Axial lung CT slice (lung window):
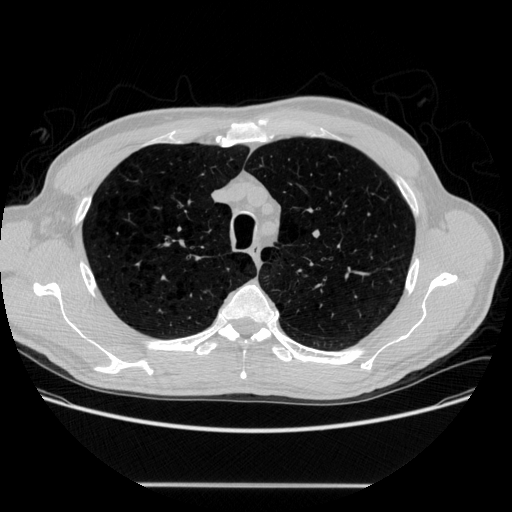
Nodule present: no